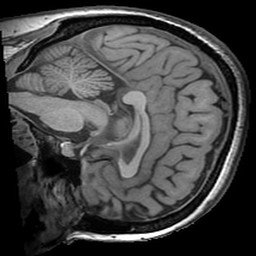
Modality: T1w
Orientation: sagittal
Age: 42
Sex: female
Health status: ill
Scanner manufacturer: ge
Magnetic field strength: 3 T
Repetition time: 0.008164 s
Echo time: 0.003184 s